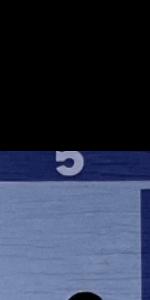
Label: Empty